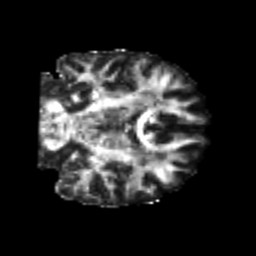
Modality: FA
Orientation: coronal
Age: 22
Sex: female
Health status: healthy
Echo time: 0.074 s